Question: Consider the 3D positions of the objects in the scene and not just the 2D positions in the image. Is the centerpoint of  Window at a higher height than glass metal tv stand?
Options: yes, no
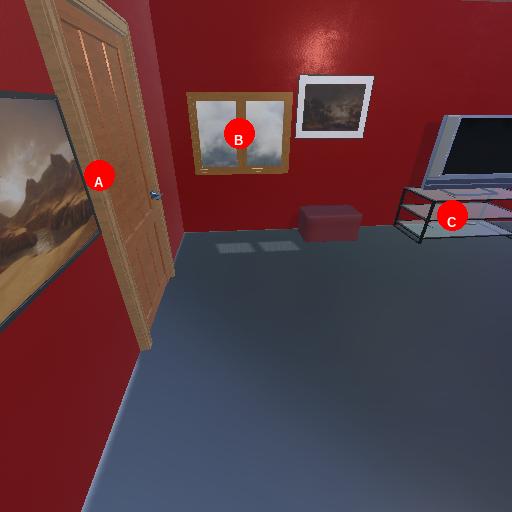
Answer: yes